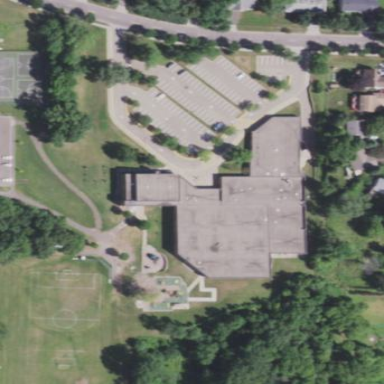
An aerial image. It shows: School.